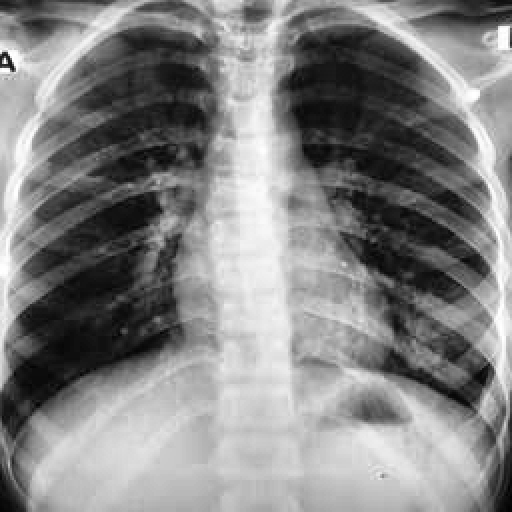
Finding: TUBERCULOSIS